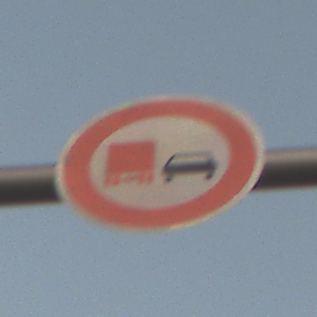
Verkehrszeichen: UeberholverbotKraftfahrzeuge
Umgebung: Outdoor, Nature
Tageszeit: SunriseSunset
Wetter: PartlyCloudy
Licht: Natural
Jahreszeit: NotSpecified
Kontrast: LowContrast